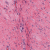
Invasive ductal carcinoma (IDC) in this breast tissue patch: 0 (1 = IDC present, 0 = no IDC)